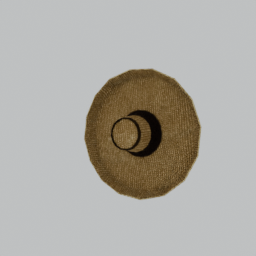
Label: people